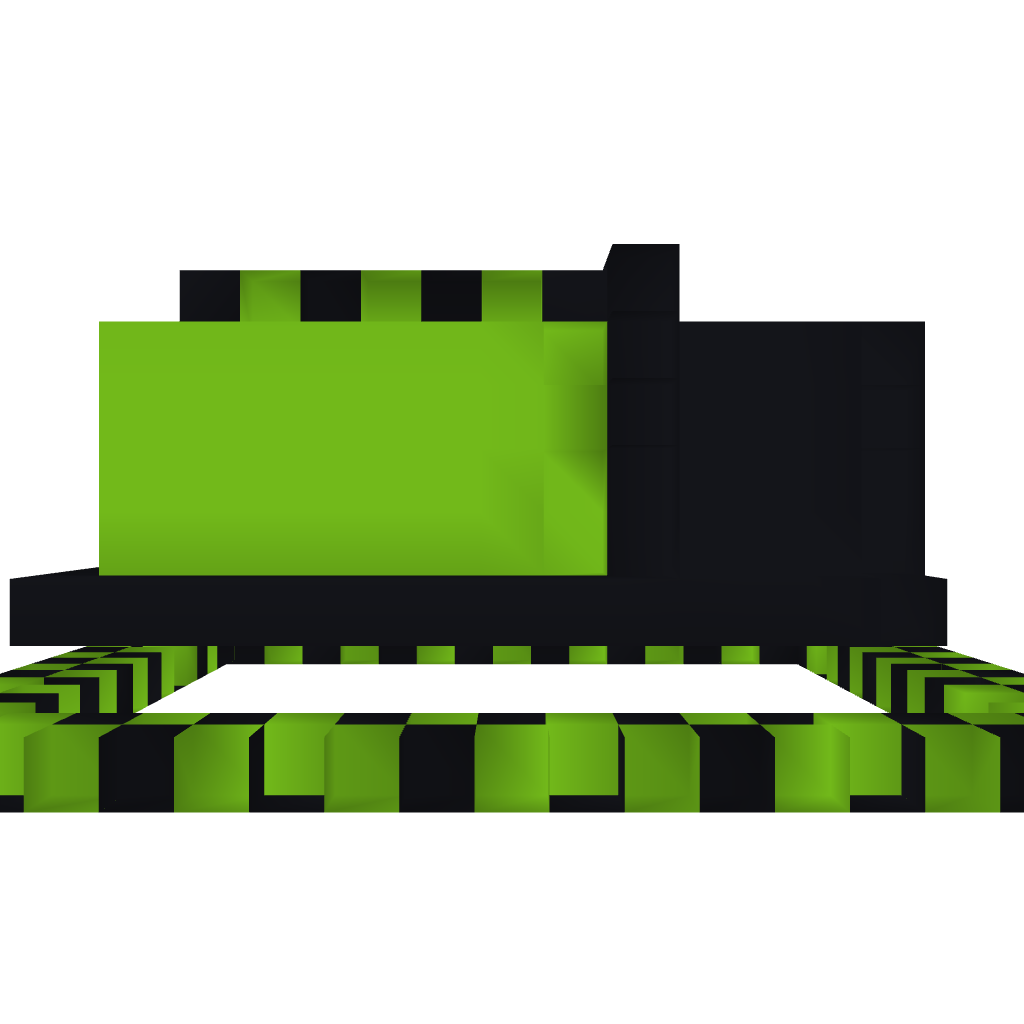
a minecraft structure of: Studio 001